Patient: sex M, age 49
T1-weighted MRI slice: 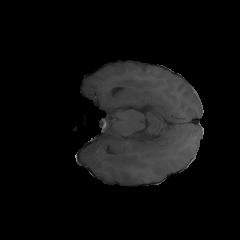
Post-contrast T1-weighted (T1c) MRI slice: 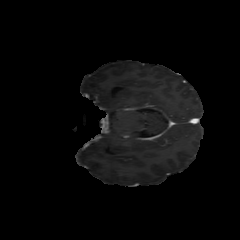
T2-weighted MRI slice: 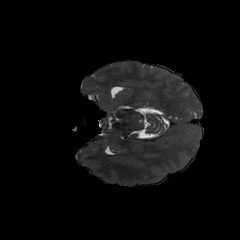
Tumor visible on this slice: no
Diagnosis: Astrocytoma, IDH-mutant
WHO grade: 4